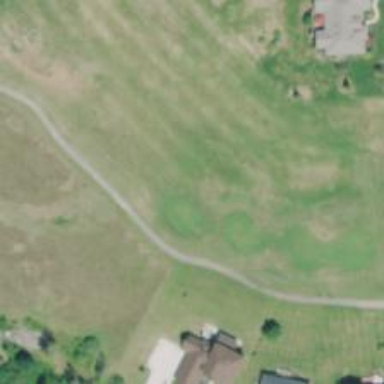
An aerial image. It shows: Service road designated as golf cart path.